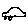
Label: car